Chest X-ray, PA view. Patient: 47 years old, sex M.
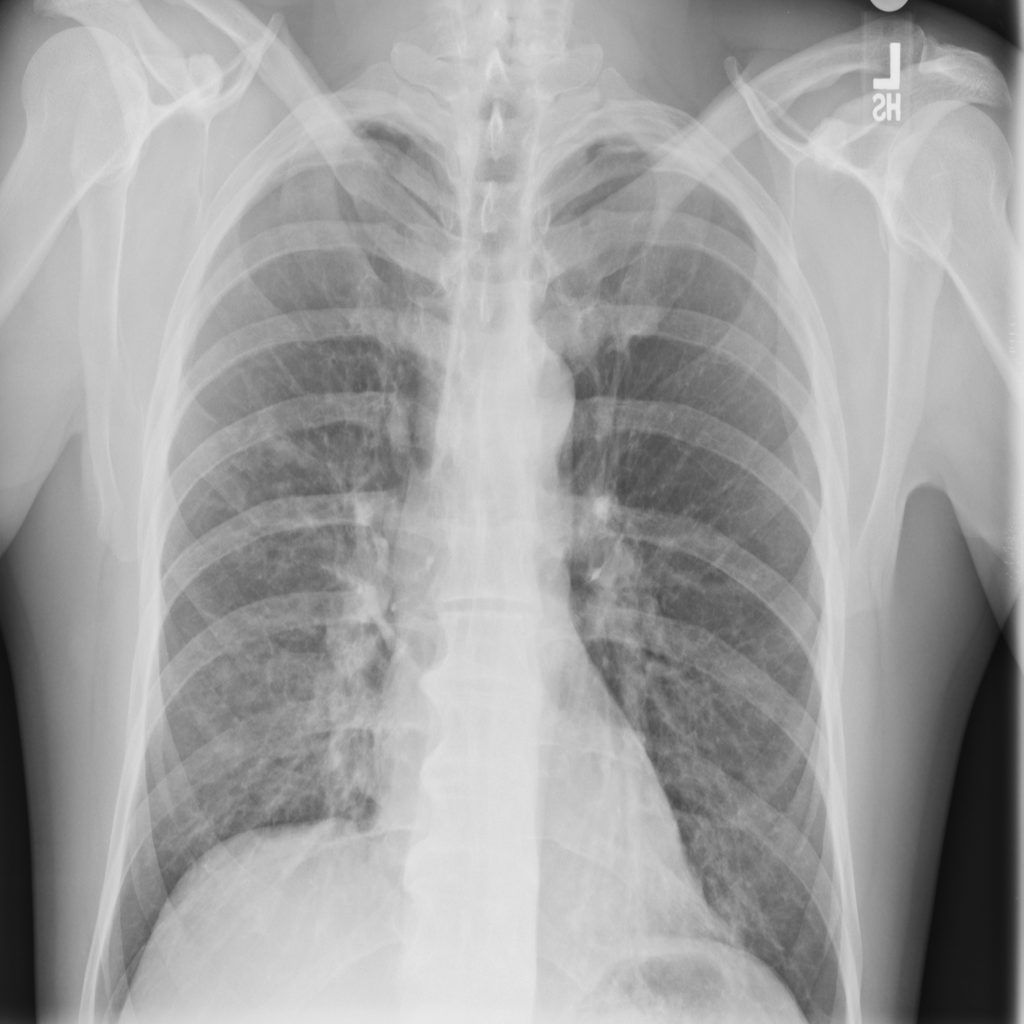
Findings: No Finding